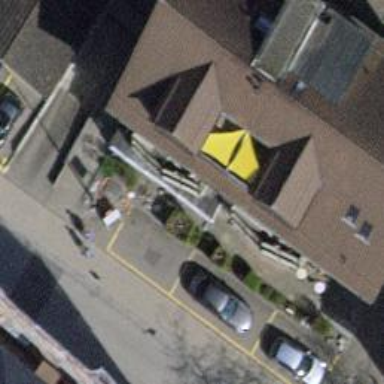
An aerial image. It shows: Nursing home building.